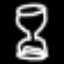
Label: hourglass